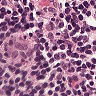
Metastatic tissue present: no